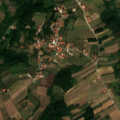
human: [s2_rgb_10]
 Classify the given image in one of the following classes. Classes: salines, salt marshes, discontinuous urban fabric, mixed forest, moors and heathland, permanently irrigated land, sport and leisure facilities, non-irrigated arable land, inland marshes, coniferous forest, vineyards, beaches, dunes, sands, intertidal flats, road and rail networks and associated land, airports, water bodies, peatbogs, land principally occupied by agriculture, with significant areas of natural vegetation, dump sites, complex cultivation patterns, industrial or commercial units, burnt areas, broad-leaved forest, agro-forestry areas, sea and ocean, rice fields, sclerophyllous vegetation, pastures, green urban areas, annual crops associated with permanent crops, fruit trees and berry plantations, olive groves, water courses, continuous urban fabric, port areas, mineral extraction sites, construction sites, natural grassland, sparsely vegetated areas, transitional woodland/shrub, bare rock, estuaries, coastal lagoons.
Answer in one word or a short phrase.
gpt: non-irrigated arable land, complex cultivation patterns, land principally occupied by agriculture, with significant areas of natural vegetation, broad-leaved forest